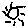
Label: sun